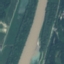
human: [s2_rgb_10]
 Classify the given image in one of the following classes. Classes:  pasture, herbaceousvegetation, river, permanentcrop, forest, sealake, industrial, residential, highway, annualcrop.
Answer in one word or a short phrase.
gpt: River